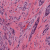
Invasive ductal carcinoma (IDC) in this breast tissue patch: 1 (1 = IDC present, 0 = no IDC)